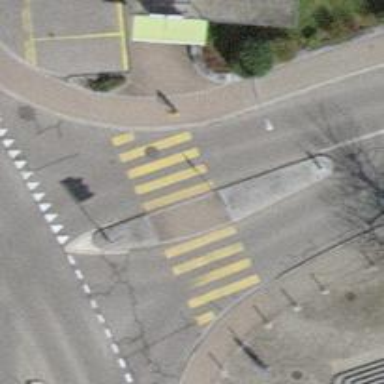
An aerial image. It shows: Kerb serving as barrier.